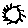
Label: sun